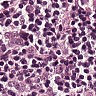
Metastatic tissue present: yes